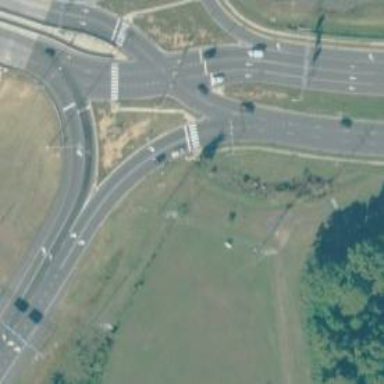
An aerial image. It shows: Crossing road.